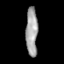
Tissue: prostate
Cell type: Epithelial cells
Senescence score: 0.7168
Nuclear area (px): 556
Mean DAPI intensity: 164.282